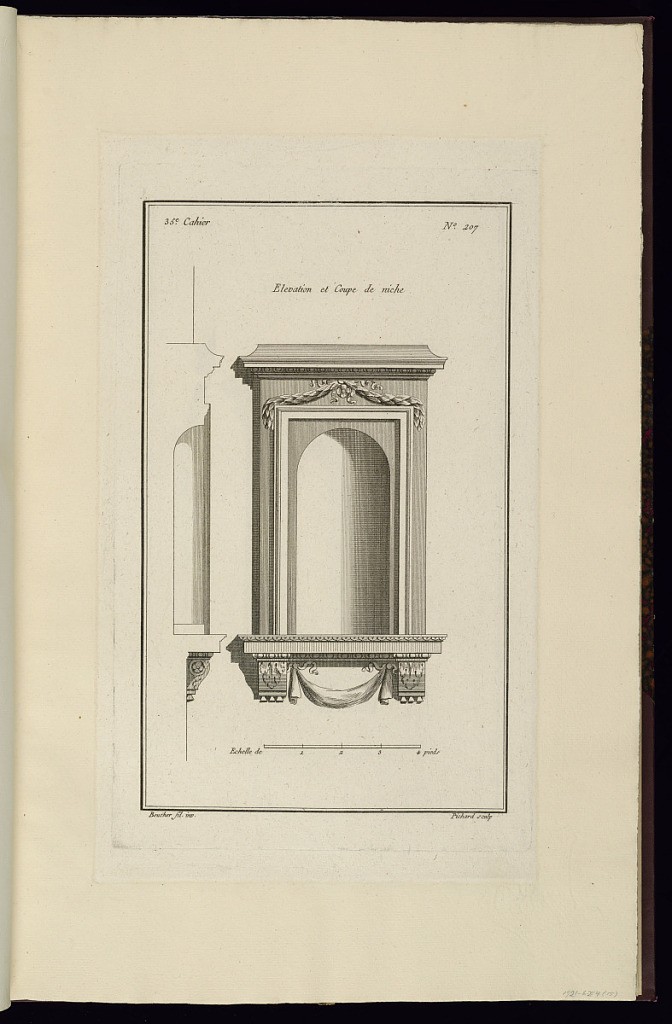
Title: Elevation et Coupe de niche
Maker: Juste-François Boucher, French, 1736 – 1782
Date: ca. 1775
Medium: Engraving on off white laid paper
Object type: Print
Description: Elevation and cross section (at left) of a niche decorated with ornament motifs including egg and dart, garland over rosette, lamb tongue, drapery, and brackets with acanthus leaves. The plate is signed.